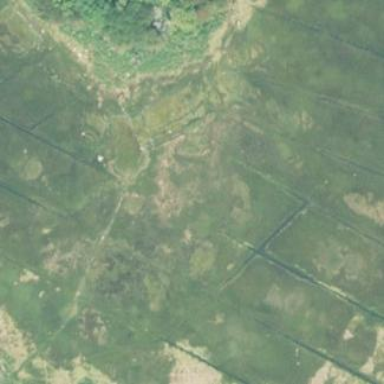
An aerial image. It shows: Marshy wetland area.